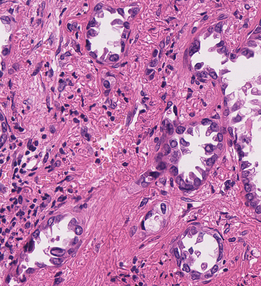
Tumor epithelial tissue: yes
Tumor-associated stroma tissue: yes
Normal tissue: no